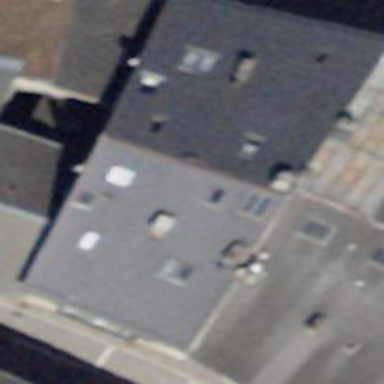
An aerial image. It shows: Terrace building.